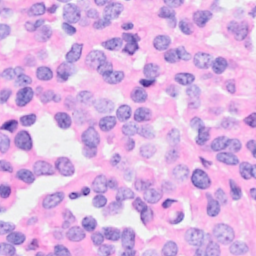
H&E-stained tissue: Breast